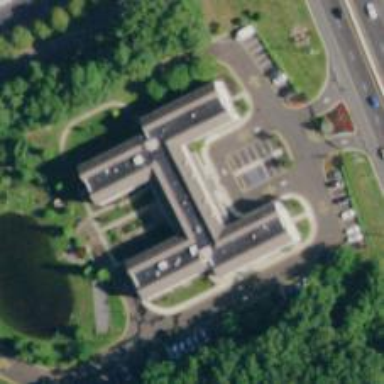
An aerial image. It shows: Nursing home.